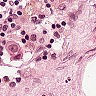
Metastatic tissue present: no